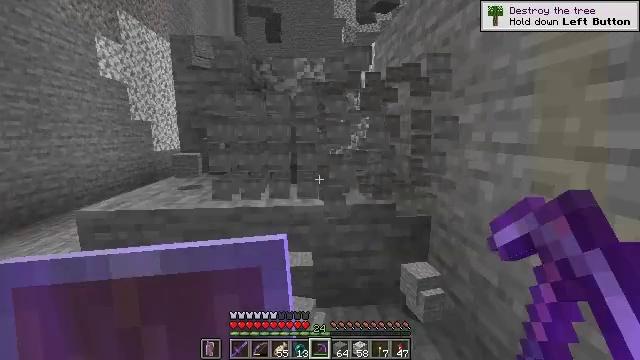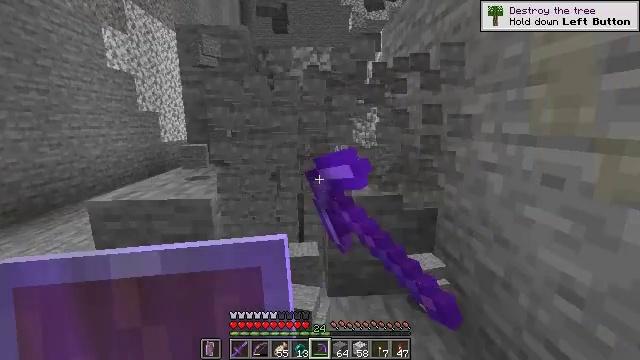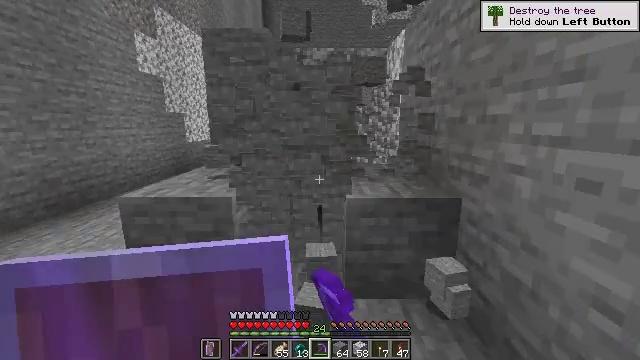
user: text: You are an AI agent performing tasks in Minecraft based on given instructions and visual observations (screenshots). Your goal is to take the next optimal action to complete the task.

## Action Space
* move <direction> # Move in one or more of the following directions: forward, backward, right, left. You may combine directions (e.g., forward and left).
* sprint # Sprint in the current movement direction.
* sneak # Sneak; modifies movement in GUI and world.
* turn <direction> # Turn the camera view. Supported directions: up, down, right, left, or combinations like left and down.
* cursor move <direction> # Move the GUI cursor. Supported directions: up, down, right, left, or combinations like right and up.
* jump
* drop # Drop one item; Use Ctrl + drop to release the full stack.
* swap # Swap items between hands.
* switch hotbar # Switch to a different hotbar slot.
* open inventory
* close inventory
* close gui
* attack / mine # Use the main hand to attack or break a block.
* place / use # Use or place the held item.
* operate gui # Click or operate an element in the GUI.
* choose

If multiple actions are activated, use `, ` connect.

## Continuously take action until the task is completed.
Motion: motion action
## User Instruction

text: Gather stone by using a pickaxe.
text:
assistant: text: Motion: turn left and down, attack / mine
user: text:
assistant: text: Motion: turn left, attack / mine
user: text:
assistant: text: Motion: attack / mine